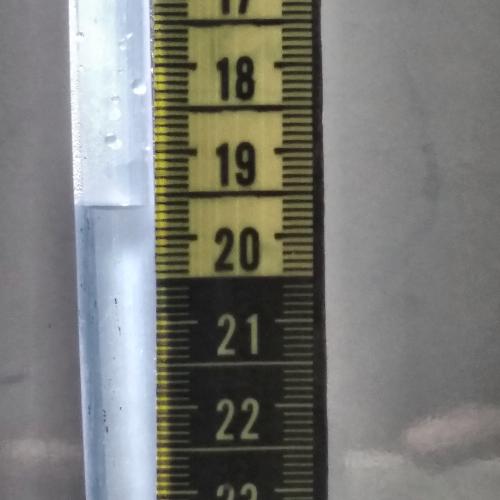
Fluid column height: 19.6 cm